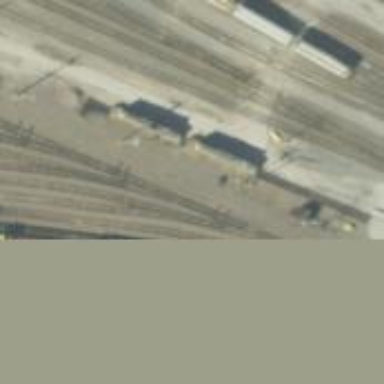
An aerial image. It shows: Railway yard used for servicing trains.